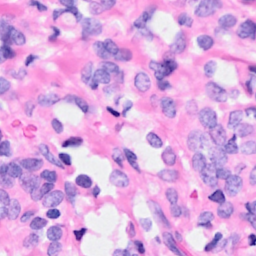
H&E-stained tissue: Breast